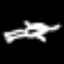
Label: frog